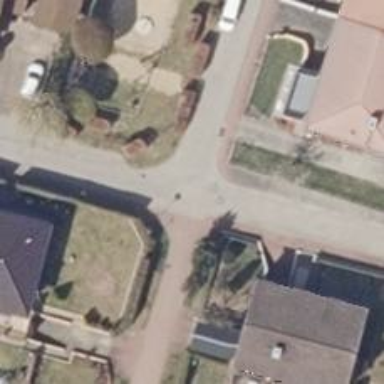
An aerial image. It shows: Paved residential road.